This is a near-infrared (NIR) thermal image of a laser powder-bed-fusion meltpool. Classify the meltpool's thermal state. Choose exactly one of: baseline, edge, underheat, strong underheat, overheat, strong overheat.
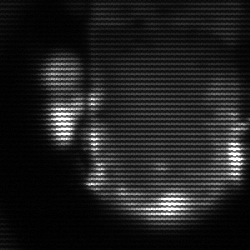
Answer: baseline